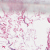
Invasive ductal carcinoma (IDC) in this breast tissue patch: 0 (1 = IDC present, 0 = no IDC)